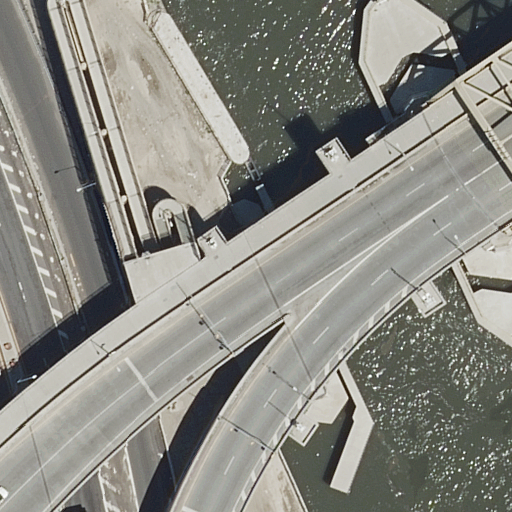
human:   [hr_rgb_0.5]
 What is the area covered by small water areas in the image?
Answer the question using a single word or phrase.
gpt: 0m2

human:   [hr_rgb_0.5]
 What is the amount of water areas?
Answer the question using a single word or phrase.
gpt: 1

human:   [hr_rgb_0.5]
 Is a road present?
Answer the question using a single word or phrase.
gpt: yes

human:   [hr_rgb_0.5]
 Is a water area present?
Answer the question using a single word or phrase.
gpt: yes

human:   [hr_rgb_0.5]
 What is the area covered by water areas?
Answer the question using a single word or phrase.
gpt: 5832m2

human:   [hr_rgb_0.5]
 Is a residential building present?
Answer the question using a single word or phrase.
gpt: no

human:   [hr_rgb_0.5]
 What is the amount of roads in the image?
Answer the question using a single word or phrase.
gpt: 4

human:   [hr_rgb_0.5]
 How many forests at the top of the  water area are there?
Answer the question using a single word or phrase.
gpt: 0

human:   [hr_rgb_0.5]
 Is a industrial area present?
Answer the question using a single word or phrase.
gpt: no

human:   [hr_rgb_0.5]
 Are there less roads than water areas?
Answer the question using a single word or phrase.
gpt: no

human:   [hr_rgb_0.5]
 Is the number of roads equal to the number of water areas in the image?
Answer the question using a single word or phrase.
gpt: no

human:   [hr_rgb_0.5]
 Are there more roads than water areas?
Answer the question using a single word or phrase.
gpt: yes

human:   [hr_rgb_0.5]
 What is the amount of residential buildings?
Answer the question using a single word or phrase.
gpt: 0

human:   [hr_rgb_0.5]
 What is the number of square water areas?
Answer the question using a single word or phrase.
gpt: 0

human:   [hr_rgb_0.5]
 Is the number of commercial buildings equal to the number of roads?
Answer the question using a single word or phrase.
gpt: no

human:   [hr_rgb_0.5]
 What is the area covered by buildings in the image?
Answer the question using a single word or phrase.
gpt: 0m2

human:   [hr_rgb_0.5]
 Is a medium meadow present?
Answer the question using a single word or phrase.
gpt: no

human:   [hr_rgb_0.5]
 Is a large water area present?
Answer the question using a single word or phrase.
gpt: yes

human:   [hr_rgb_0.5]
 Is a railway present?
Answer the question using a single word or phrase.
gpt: no

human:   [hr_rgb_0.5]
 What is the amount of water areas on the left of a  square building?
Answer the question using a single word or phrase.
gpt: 0

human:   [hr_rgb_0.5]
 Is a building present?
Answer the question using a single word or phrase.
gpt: no

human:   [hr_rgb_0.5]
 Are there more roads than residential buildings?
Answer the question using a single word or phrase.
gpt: yes

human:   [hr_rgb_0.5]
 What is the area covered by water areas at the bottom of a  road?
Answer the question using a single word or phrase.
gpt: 0m2

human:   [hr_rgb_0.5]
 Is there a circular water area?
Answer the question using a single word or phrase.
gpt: no

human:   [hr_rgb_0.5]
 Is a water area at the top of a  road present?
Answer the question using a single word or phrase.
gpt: no

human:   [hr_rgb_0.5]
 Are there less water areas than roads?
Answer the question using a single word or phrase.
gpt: yes

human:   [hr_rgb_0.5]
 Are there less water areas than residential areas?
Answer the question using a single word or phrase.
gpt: no

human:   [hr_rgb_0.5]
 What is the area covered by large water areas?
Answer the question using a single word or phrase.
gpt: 5832m2

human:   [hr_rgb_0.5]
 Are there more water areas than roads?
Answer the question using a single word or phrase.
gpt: no

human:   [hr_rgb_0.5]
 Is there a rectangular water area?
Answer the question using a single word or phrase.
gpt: no

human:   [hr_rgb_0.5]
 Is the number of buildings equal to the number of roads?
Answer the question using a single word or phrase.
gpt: no

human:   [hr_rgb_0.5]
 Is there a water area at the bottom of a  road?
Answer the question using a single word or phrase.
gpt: no

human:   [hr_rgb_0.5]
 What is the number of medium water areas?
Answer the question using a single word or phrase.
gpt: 0

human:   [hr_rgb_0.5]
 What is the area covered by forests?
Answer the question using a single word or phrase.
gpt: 0m2

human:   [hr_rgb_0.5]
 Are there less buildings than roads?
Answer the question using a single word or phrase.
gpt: yes

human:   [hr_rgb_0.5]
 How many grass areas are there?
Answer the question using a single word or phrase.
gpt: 0

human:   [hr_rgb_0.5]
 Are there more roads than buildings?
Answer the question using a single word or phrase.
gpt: yes

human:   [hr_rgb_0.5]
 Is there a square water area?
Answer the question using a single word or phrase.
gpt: no

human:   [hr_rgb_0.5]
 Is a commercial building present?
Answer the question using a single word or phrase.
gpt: no

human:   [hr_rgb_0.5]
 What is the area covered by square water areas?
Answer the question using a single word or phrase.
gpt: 0m2

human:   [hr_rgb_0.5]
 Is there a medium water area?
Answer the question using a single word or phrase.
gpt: no

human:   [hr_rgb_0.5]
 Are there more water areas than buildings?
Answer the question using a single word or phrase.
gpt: yes

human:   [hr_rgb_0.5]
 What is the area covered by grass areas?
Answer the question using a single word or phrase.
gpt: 0m2

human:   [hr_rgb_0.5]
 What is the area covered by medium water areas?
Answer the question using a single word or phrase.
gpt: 0m2

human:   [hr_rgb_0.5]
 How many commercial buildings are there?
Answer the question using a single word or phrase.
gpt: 0

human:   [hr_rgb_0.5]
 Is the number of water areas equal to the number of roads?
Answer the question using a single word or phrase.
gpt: no

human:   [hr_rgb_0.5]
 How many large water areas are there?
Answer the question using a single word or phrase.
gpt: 1

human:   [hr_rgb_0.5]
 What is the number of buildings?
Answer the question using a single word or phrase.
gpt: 0

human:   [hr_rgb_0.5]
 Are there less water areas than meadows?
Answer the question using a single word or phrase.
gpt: no

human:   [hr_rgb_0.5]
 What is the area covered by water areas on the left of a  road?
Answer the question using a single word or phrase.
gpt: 0m2

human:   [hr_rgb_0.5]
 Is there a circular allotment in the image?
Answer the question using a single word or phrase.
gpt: no

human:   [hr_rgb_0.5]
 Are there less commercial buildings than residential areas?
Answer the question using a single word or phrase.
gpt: no

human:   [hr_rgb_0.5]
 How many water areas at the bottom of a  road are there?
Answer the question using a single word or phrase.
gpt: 0

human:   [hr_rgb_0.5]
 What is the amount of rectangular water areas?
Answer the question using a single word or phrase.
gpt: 0

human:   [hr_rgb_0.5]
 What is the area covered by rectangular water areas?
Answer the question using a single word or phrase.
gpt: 0m2

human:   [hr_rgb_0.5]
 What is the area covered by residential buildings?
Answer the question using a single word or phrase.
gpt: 0m2

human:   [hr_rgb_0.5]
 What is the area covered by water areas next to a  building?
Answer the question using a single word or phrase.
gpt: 0m2

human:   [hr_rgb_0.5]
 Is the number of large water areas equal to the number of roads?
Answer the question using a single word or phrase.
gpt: no

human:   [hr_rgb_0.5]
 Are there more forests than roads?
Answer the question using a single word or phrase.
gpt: no

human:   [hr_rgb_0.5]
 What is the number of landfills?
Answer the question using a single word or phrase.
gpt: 0

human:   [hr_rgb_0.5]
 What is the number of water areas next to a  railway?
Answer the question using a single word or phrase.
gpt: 0

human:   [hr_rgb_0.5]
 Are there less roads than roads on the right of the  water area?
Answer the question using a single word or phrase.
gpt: no

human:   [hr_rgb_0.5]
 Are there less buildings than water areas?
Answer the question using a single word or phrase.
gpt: yes

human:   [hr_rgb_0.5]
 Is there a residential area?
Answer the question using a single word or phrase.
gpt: no